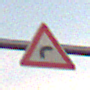
Verkehrszeichen: KurveRechts
Umgebung: Outdoor, Nature
Tageszeit: SunriseSunset
Wetter: PartlyCloudy
Licht: Natural
Jahreszeit: NotSpecified
Kontrast: LowContrast